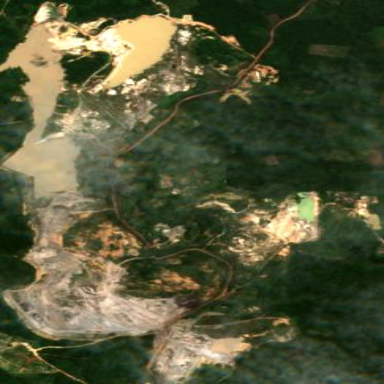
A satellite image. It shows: Quarry area.